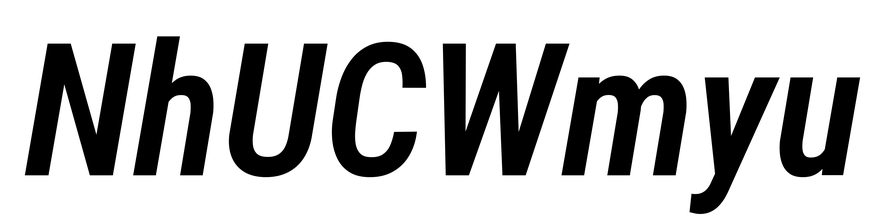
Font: Roboto-Italic_Condensed_SemiBold_Italic